Question: Below is a class to generate citizens in a street. They walk both left and right and are assigned what side they will be facing, what speed they move and their y position. I previously used the function setUpCitizens() inside the constructor but I wanted to use ADDED_TO_STAGE and REMOVED_FROM_STAGE because I am having trouble removing the level and listeners.
'''
package
{
import flash.display.*;
import flash.events.*;
import flash.utils.getTimer;
import flash.utils.Timer;
public class Citizen extends MovieClip
{
private var dx:Number;// speed and direction
private var lastTime:int;// animation time
public function Citizen(side:String, _speed:Number, yPos:Number)
{
var side = side;
var speed = _speed;
var yPos = yPos;
addEventListener(Event.ADDED_TO_STAGE, onAddedToStage);
}
private function onAddedToStage(event:Event):void
{
setUpCitizens();
addEventListener(Event.REMOVED_FROM_STAGE, onRemovedFromStage);
}
private function onRemovedFromStage(event:Event):void
{
removeAllCitizens();
this.removeEventListener(Event.ENTER_FRAME,moveCitizen);
}
private function setUpCitizens():void
{
if (side == "left")
{
this.x = -40;// start to the left
dx = _speed;// walk left to right
this.scaleX = 1;// reverse
}
else if (side == "right")
{
this.x = 5720;// start to the right
dx = - _speed;// walk right to left
this.scaleX = -1;
}// not reverse
this.y = yPos;// vertical position
this.gotoAndStop(Math.floor(Math.random()*9+1));
// set up animation;
this.addEventListener(Event.ENTER_FRAME,moveCitizen);
lastTime = getTimer();
}
private function removeAllCitizens():void
{
removeEventListener(Event.ENTER_FRAME,moveCitizen);
parent.removeChild(this);
}
'''
I am getting this error:

I call the class like this:
'''
var c:Citizen = new Citizen(side,speed,yPos);
'''
This is called from the parent class object Level1. I am also having trouble trying to reference all the generated children and remove them all to hopefully speed up the game...
Thanks for any suggestions?
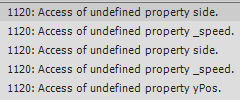
Answer: When you create variables inside a method, they only exist inside that method. Your Citizen constructor creates var speed, var size, and var yPos, but as soon as that method finishes, those variables are lost. You need to store them in class properties (like your dx and your lastTime). Add something like citizenSpeed:Number to the class properties, and then in your Citizen constructor, assign the passed parameter to that variable, i.e.
'''
public class Citizen extends MovieClip
{
private var dx:Number;// speed and direction
private var lastTime:int;// animation time
//added lines
private var citizenSpeed:Number;
private var citizenSide:String;
private var citizenYPos:Number;
public function Citizen(_side:String, _speed:Number, _yPos:Number)
{
citizenSide = _side;
citizenSpeed = _speed;
citizenYPos = _yPos;
addEventListener(Event.ADDED_TO_STAGE, onAddedToStage);
}
...
'''
And then, in setUpCitizens(), just reference those member variables (citizenSpeed, etc.).
The errors you're getting are because setUpCitizens() contains code that is referencing variables it doesn't know anything about, because they're out of scope at that point.
Hope that helps!
B.